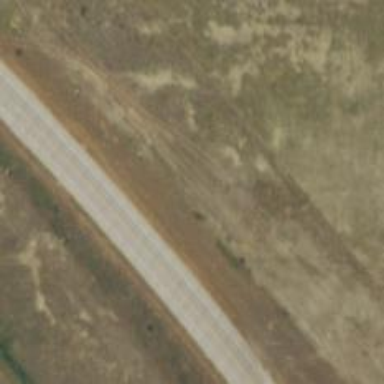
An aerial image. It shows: Asphalt road designated as trunk highway.